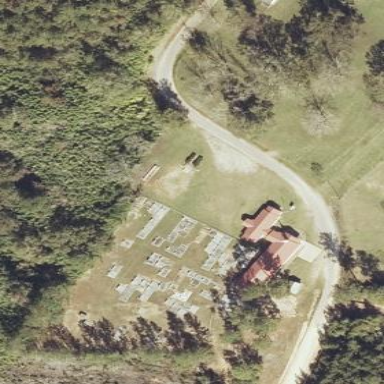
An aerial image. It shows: Graveyard used as cemetery.